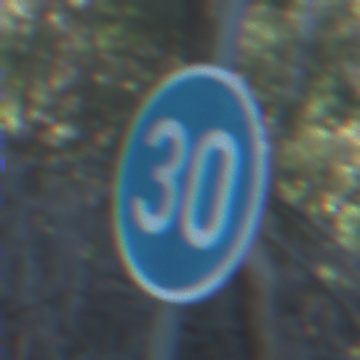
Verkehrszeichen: VorgeschriebeneMindestgeschwindigkeit
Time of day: MorningAfternoon
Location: Outdoor (Nature)
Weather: Clear
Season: NotSpecified
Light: Natural